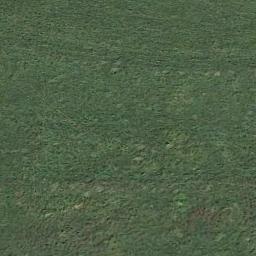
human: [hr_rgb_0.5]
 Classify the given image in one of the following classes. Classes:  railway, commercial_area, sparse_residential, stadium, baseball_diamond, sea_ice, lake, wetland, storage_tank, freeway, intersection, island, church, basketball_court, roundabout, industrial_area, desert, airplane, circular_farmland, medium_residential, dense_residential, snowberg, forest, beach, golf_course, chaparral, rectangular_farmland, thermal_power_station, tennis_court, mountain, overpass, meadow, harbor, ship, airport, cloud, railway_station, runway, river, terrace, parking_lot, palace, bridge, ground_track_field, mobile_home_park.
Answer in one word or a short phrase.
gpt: meadow